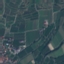
Land use / land cover: PermanentCrop